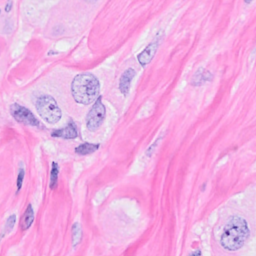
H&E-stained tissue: Breast